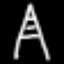
Label: The Eiffel Tower